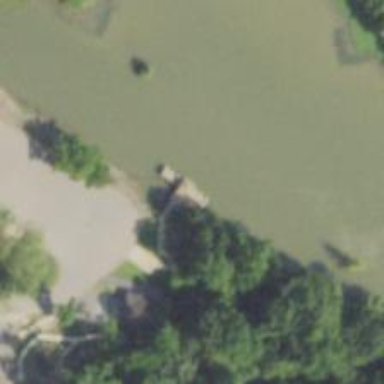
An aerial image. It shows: Dock by the waterway.